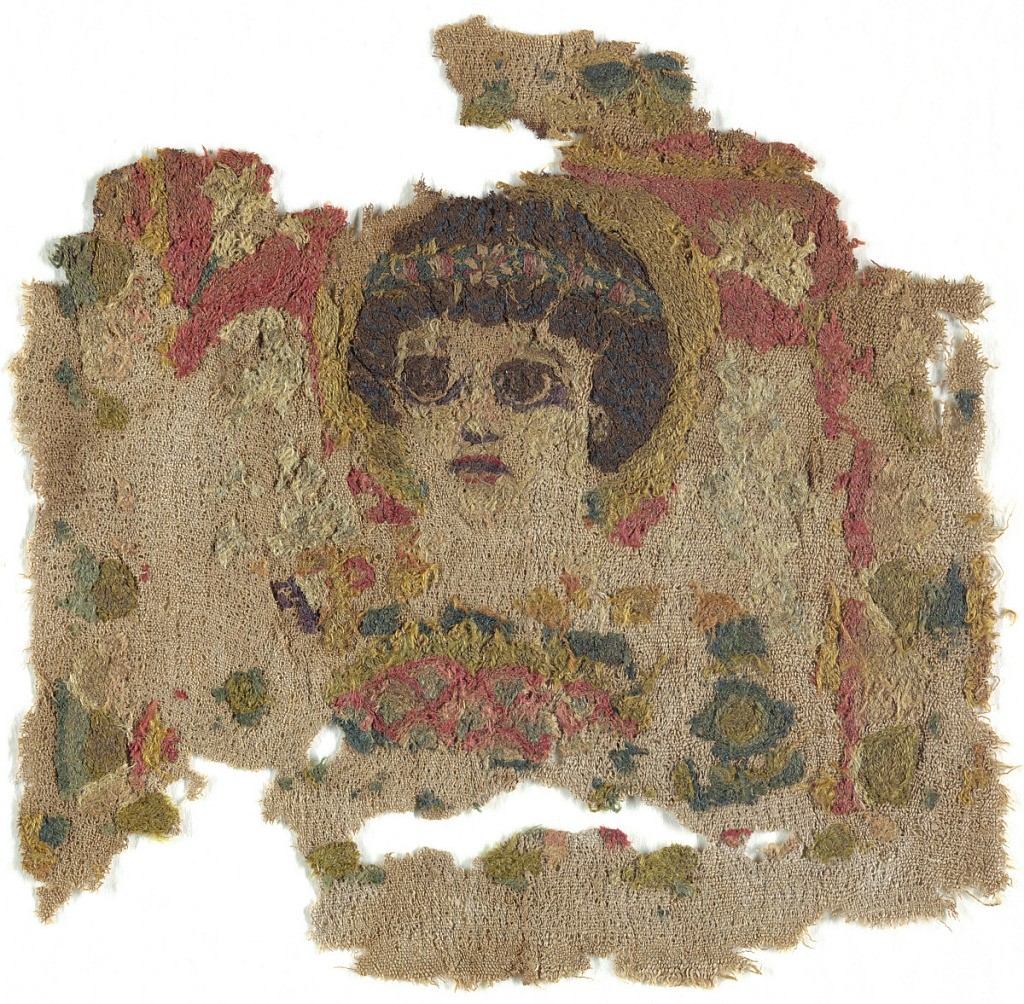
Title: Fragment
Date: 4th century
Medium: wool embroidery on linen ground Technique: embroidered on plain weave
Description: Bust of a female figure with dark hair and large dark eyes, a laurel wreath on the head, a halo, and wings, with a flower basket held under her chin. A single lily fills the corner above each wing. In dark blue, dark brown, greens, golden yellow, pink, and beige wool chain stitches on undyed linen plain weave, skillfully seamed. Eye whites embroidered in linen.  A few details in varied surface stitches.